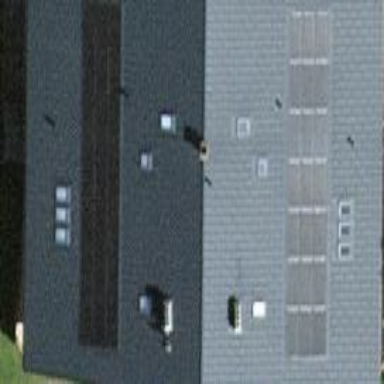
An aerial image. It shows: Gabled roof on residential building.